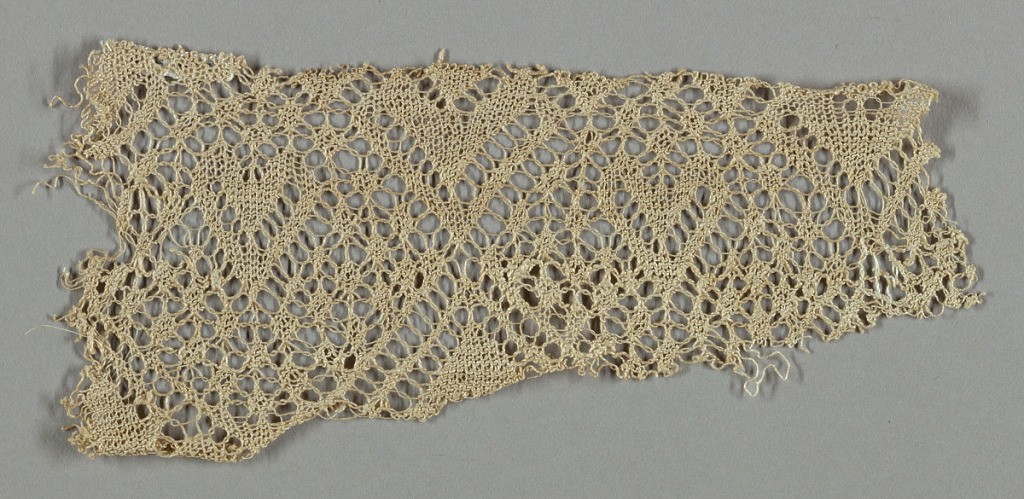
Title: Fragment
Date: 19th century
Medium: linen Technique: knitted lace
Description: Fragment with a pattern of hearts and spots within diamonds.